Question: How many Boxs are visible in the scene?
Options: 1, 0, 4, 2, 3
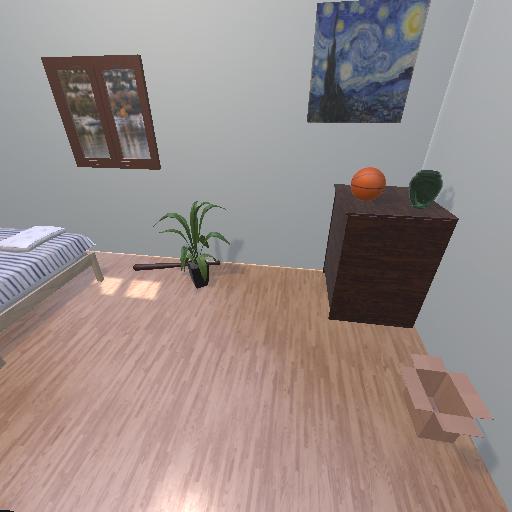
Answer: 1